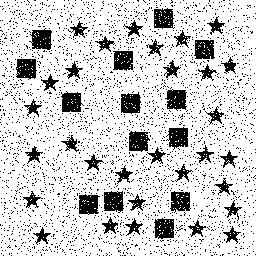
Squares: 14
Triangles: 0
Stars: 30
Total shapes: 44